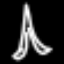
Label: The Eiffel Tower